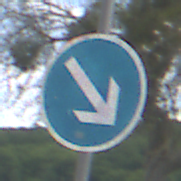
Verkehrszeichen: VorgeschriebeneVorbeifahrtRechts
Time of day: Midday
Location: Outdoor (RoadRail)
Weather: PartlyCloudy
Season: NotSpecified
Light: Natural